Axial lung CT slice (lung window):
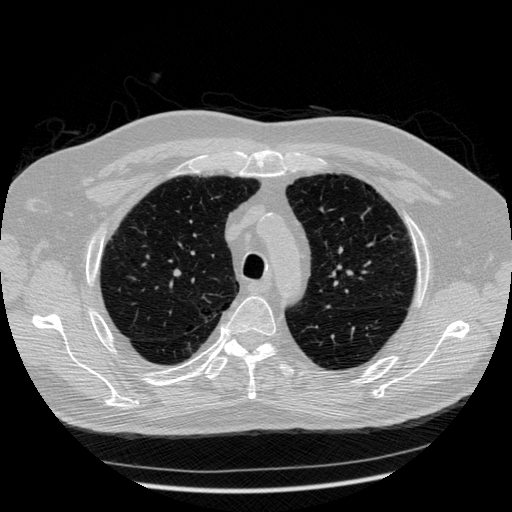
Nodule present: no